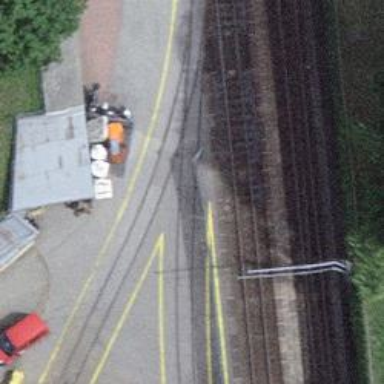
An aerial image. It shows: Narrow gauge railway siding with one track. The railway line is electrified with contact line.